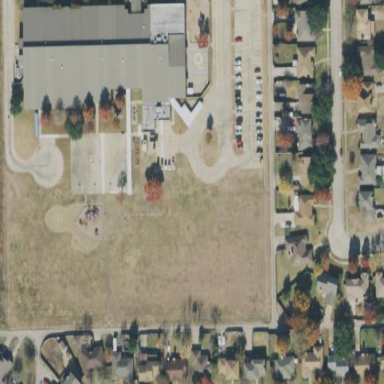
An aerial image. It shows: School.